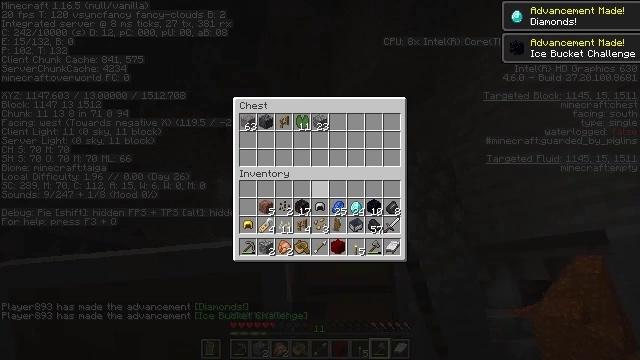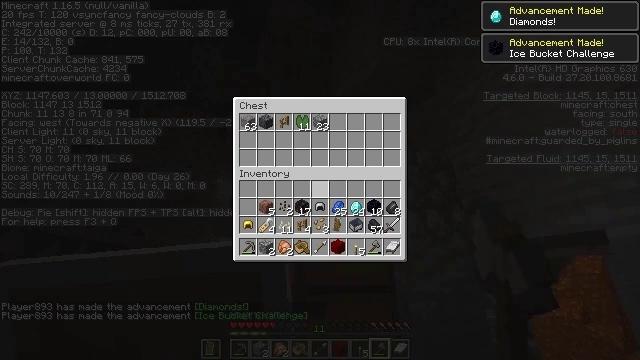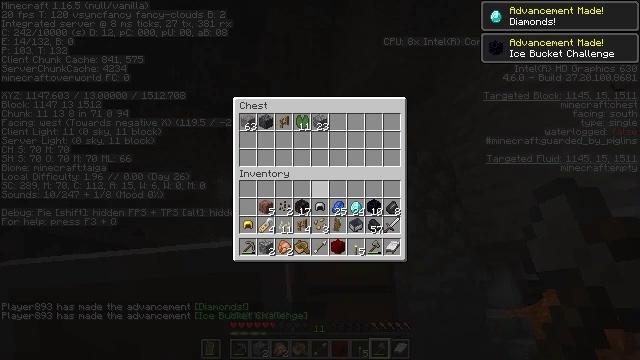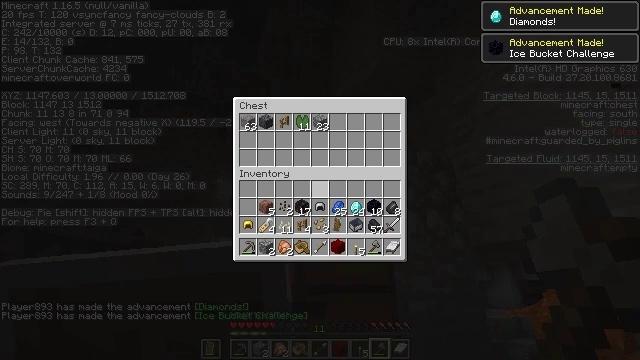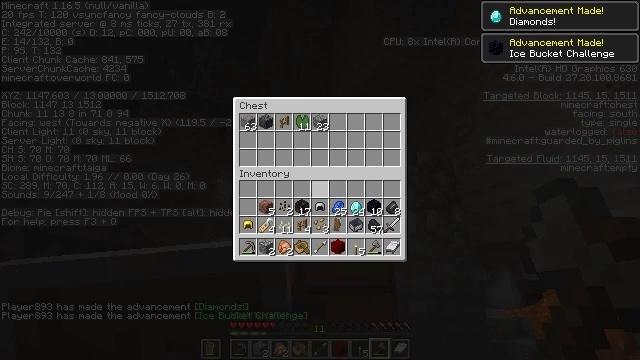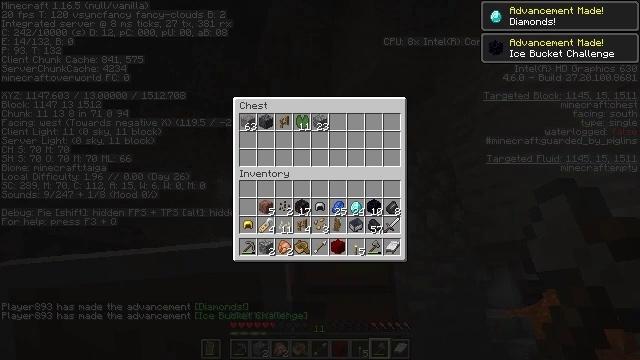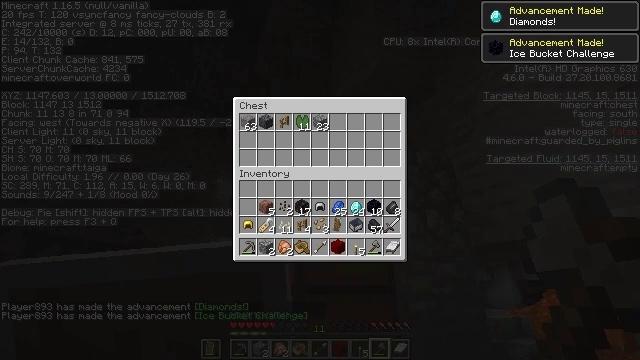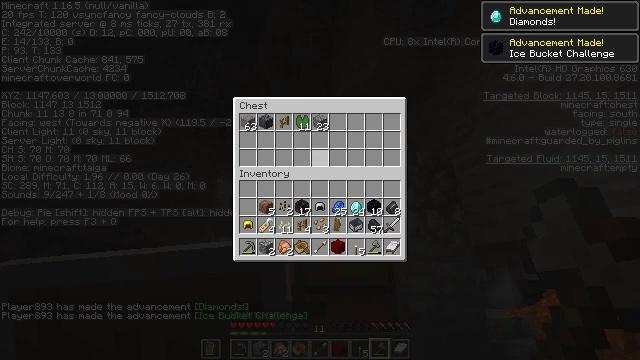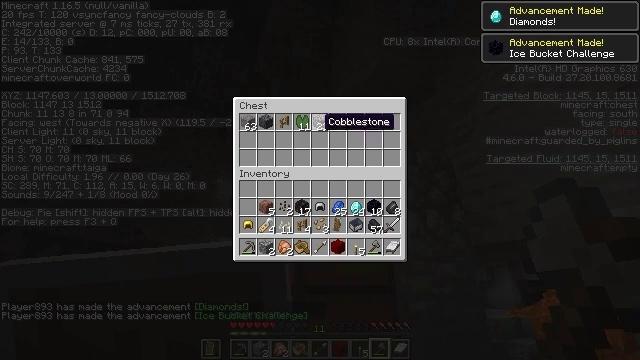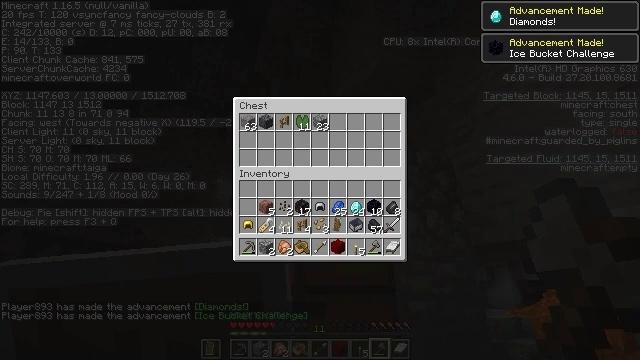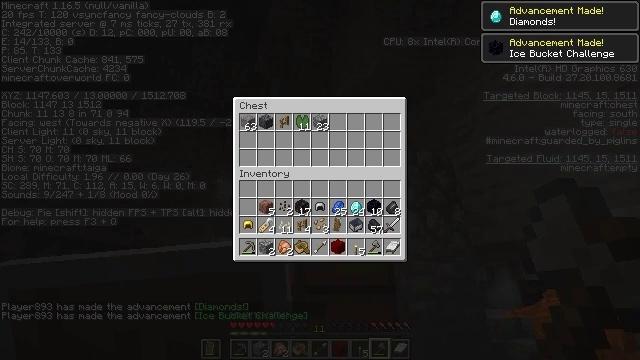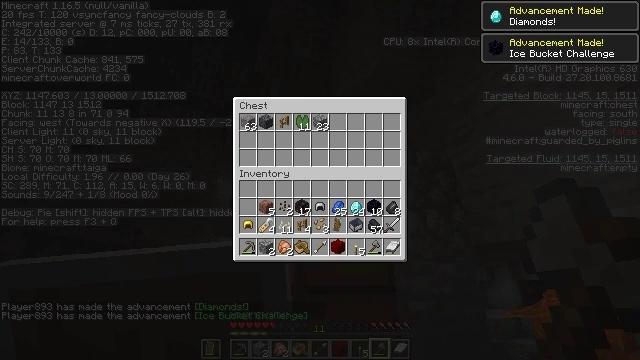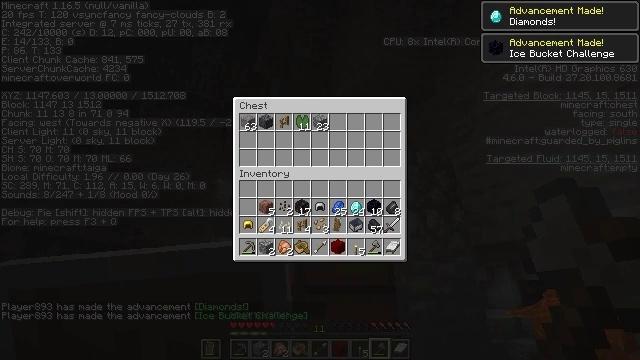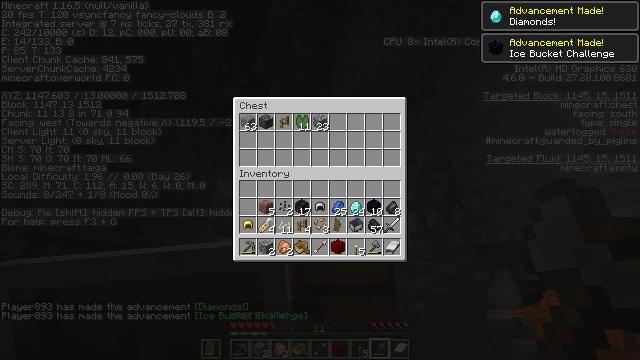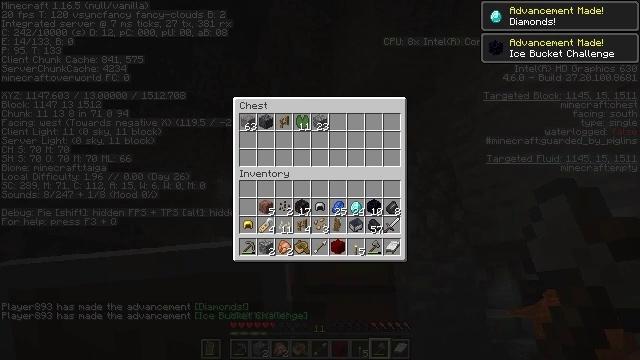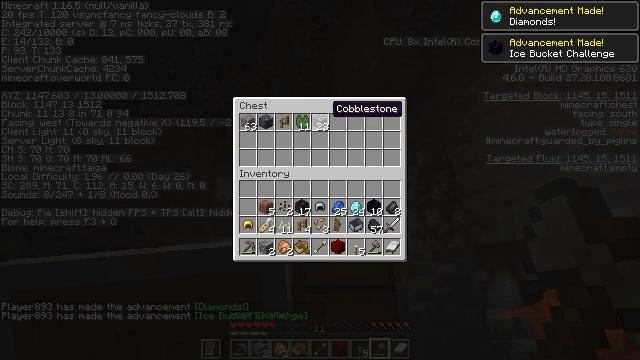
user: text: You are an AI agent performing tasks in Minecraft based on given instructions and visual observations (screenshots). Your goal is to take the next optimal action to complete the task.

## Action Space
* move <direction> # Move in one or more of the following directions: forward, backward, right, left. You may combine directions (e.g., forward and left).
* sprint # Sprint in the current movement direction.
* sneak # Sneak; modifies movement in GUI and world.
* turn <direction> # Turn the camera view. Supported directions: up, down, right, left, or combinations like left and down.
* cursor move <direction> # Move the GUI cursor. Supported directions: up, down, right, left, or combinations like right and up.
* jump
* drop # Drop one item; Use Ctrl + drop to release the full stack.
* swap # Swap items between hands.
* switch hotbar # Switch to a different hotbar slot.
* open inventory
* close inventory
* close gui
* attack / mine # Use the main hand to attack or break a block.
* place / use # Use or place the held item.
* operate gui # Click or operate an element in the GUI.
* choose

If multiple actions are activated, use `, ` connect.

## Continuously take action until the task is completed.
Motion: motion action
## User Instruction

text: Mine a chest to move it.
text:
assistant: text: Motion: no_op
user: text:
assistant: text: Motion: no_op
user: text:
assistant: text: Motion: no_op
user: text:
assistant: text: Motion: no_op
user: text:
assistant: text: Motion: no_op
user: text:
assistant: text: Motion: no_op
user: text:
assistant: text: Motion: turn up
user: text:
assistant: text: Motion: turn up
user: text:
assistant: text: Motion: turn up
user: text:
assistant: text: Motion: no_op
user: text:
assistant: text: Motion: no_op
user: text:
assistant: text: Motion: no_op
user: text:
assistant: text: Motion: sneak
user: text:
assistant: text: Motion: sneak
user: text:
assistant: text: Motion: sneak, turn down
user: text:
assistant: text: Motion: sneak
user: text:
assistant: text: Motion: sneak
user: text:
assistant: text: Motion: sneak
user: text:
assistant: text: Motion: sneak
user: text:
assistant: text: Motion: sneak
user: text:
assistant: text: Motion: sneak
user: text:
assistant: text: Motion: sneak
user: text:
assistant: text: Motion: sneak
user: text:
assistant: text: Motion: sneak
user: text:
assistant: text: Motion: sneak
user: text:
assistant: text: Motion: sneak, use / place
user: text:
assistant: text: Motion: sneak, use / place
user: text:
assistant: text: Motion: sneak, use / place
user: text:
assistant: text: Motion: sneak, turn left
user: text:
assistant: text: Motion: sneak, turn left